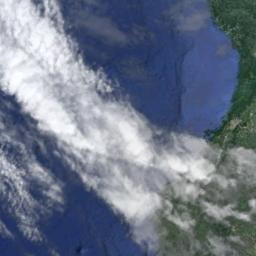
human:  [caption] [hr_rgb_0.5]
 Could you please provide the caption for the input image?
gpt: There was a little white cloud floating above the hill .

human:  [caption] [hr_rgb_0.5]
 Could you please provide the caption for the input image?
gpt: The white cloud is above green land and blue sea .

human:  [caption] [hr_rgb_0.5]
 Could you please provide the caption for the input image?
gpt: White clouds on green land and blue sea .

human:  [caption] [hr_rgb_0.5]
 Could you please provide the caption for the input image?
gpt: The stratus clouds are located above the sea and the land covered by dense vegetation .

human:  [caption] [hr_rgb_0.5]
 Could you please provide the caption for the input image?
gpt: There are white and gray clouds over a shore .